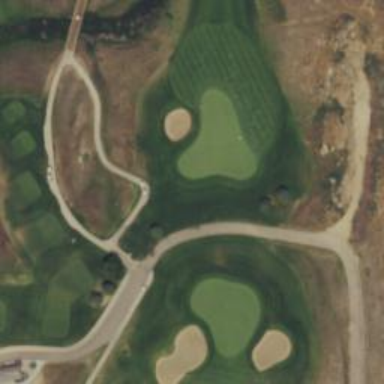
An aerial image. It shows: Rough grassy area used for golf.